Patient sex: F
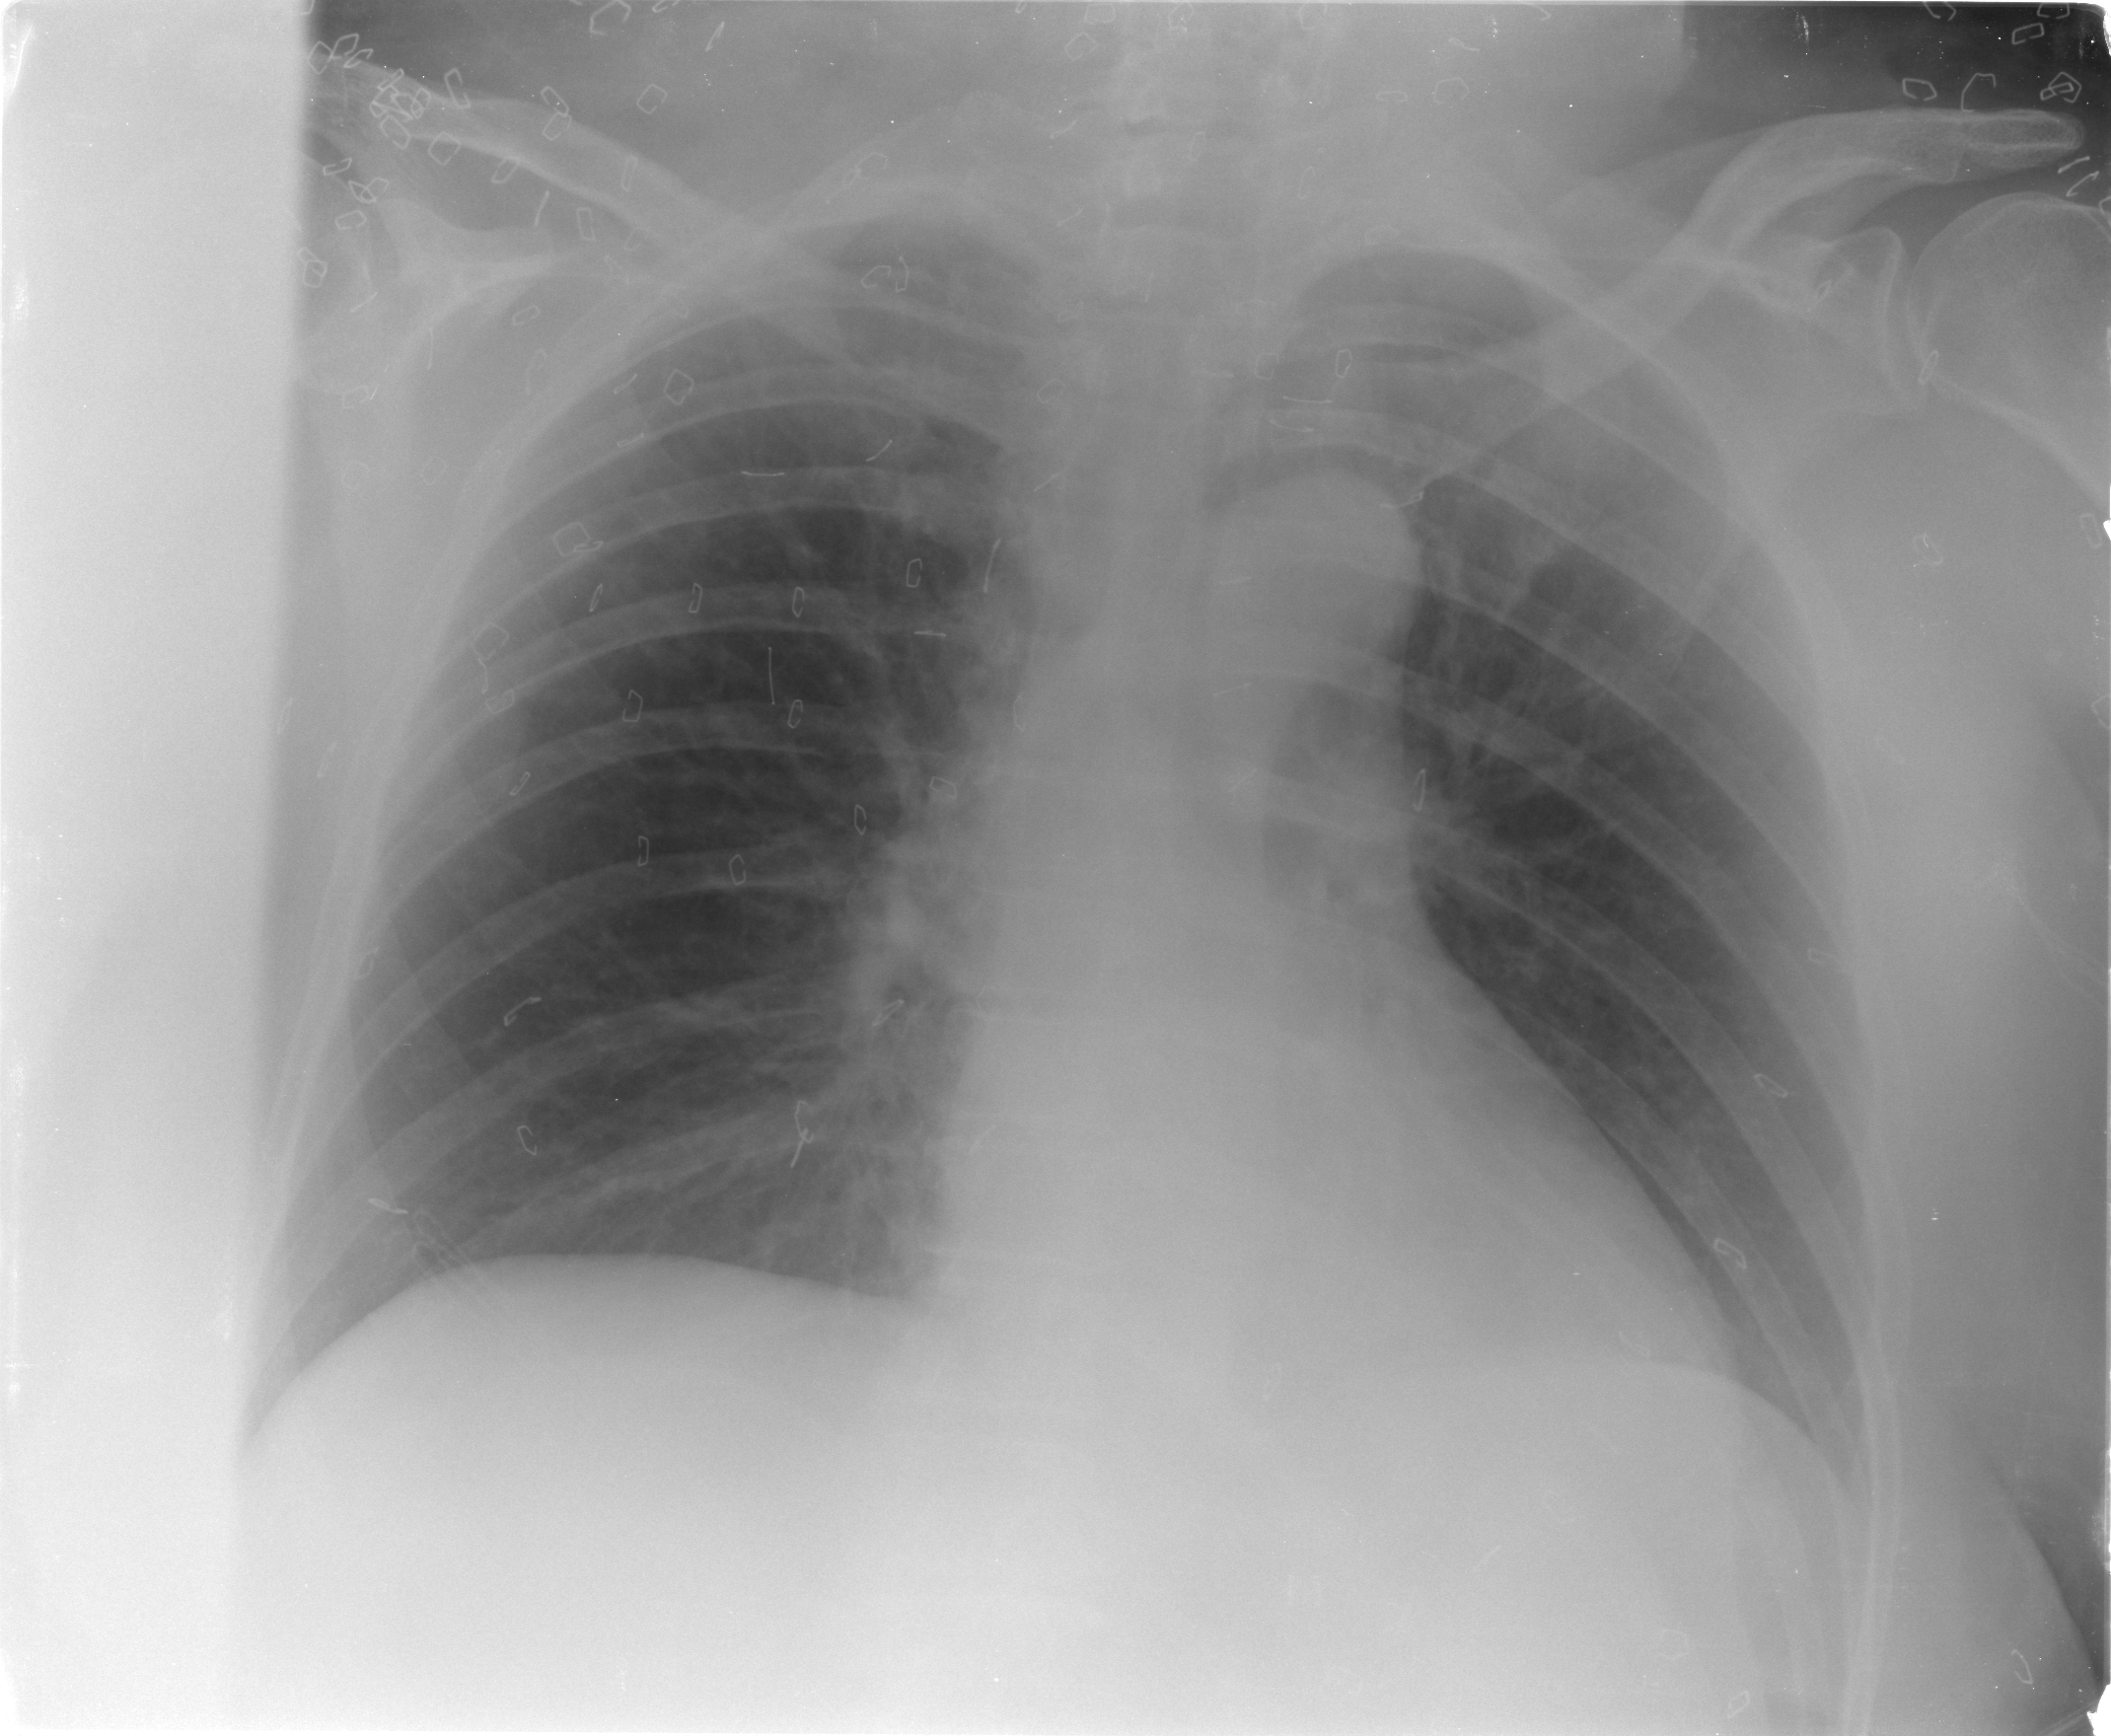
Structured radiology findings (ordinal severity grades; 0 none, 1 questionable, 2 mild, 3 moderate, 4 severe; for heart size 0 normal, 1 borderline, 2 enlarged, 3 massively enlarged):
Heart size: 0
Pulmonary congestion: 1
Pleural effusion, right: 2
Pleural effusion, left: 1
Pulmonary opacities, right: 0
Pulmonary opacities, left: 0
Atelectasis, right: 2
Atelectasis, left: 2